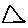
Label: triangle